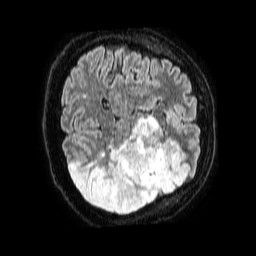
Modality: FLAIR
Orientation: axial
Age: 46
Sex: male
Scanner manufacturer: philips
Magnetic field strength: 1.5 T
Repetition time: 4.8 s
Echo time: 0.3 s